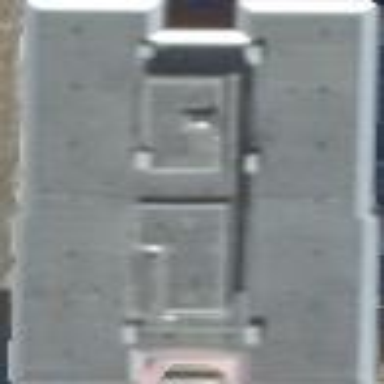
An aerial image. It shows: Apartment building with flat roof.